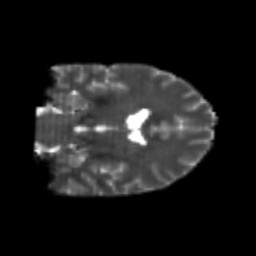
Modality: T2w
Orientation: coronal
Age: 24
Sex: male
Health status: healthy
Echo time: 0.074 s